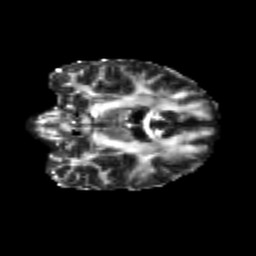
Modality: FA
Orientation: coronal
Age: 25
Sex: female
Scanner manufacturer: siemens
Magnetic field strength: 3 T
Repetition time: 3.5 s
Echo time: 0.104 s